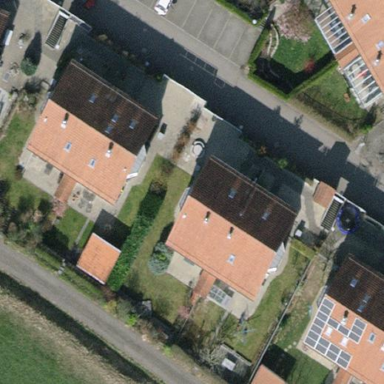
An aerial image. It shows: Semi-detached house with gabled roof.